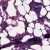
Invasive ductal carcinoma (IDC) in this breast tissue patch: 1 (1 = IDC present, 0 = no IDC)